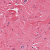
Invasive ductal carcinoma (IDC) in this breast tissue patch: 0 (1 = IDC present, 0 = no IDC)